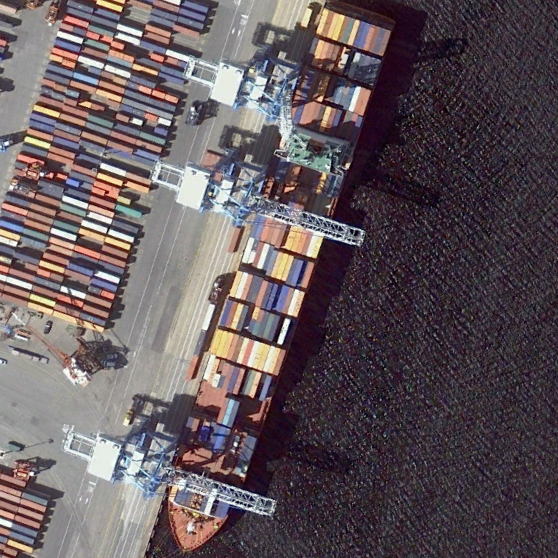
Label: Container_ship